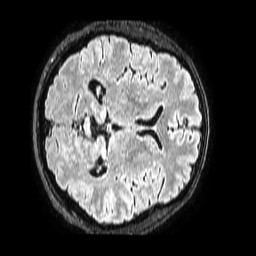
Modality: FLAIR
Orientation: axial
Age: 63
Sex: male
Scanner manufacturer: philips
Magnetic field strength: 1.5 T
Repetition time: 4.8 s
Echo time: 0.3 s